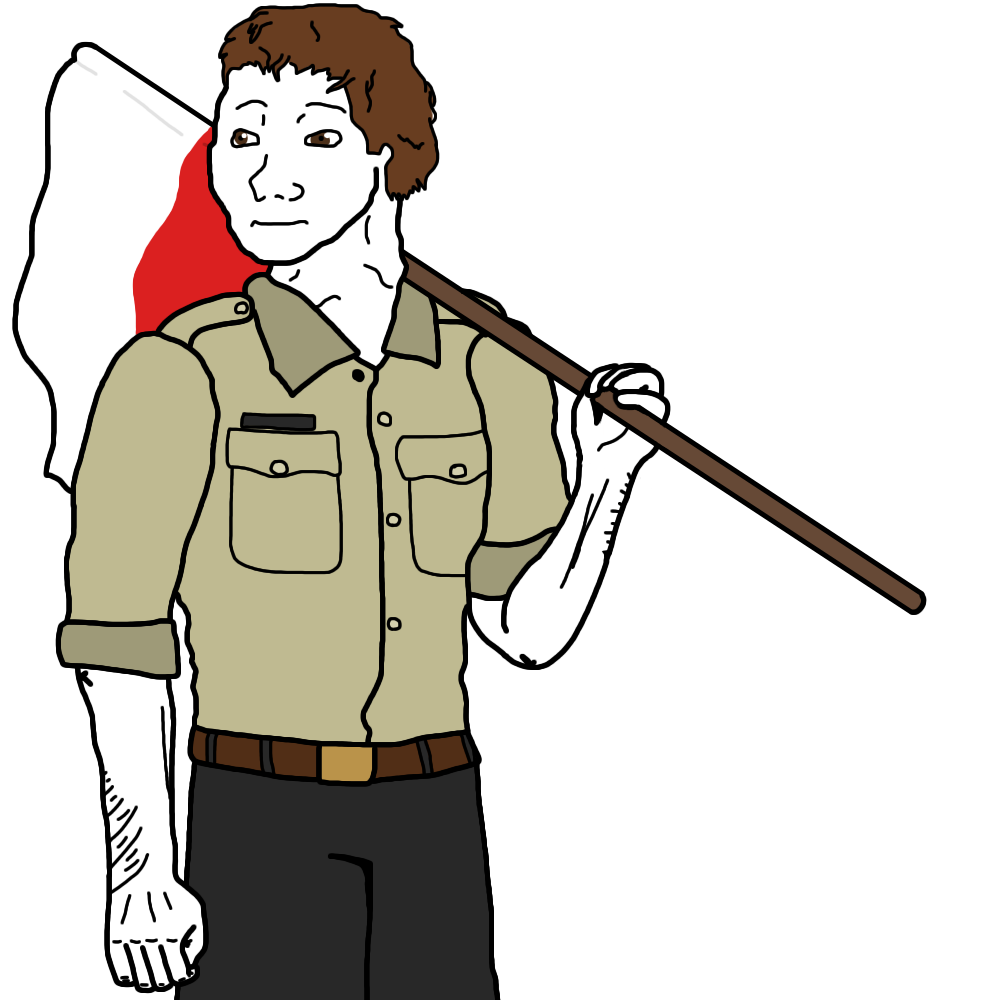
Label: 5_Smugjak